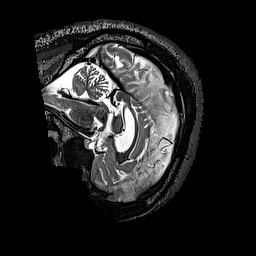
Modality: T2w
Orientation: sagittal
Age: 42
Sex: male
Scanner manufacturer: siemens
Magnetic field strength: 3 T
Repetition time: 3.2 s
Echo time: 0.567 s